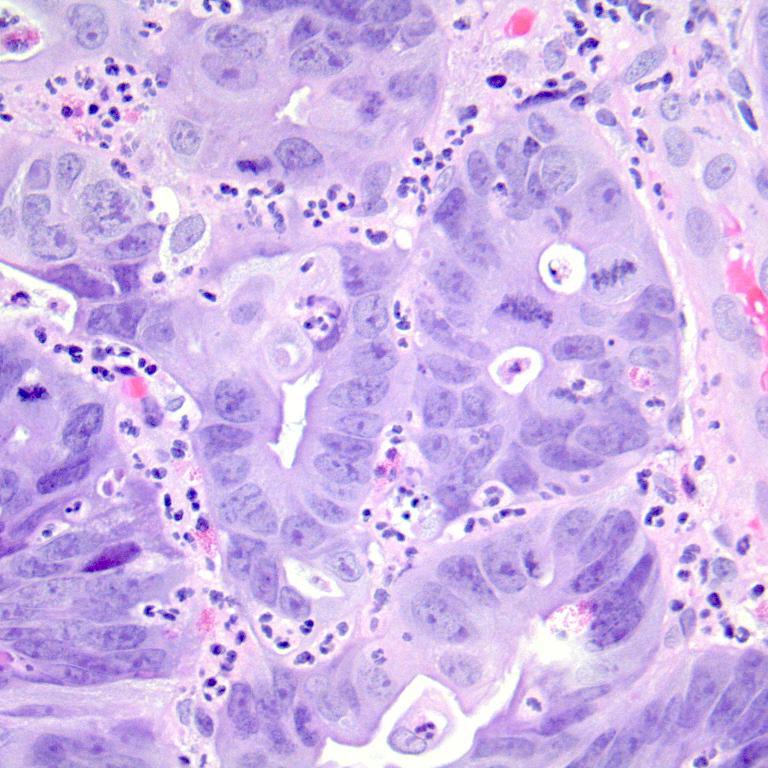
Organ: colon
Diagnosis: adenocarcinomas